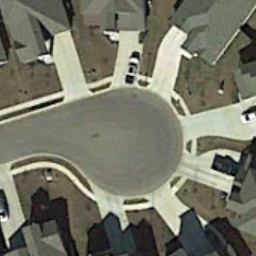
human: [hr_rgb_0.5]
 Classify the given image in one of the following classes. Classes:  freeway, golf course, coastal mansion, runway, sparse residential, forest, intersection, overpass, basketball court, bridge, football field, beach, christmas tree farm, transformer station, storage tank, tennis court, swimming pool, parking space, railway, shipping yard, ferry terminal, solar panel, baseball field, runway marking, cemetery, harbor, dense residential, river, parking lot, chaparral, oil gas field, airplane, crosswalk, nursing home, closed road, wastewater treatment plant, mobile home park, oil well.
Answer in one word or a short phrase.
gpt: closed road